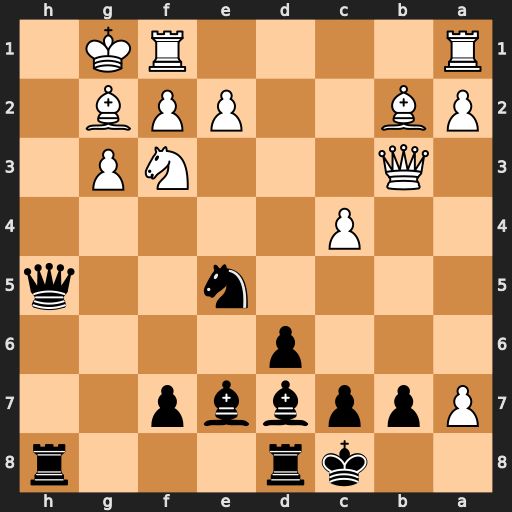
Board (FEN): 2kr3r/Pppbbp2/3p4/4n2q/2P5/1Q3NP1/PB2PPB1/R4RK1
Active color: b
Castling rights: -
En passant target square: -
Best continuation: Nxf3+ Qxf3 Qh2#